Question: I am passing back a List of objects to a webapi controller. i need to add 2 more properties, they are both Lists. I am stuck on how to setup my classes.
model/apicontroller
'''
public class DataPoints
{
public string sqft { get; set; }
public string price { get; set; }
}
public class Products
{
public string product { get; set; }
}
public class Data
{
public string Color { get; set; }
public string Name { get; set; }
public IList<DataPoints> DataPoints { get; set; }
public IList<Products> Products { get; set; }
}
public class ExportLegendController : ApiController
{
// POST: api/ExportLegend
[HttpPost]
public PDF Post([FromBody]List<Data> data)
{
'''
here is what I am passing back

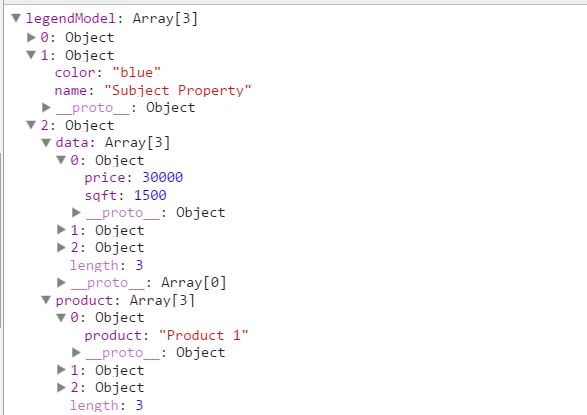
Answer: This should work as long as your JSON object has properties called dataPoints and products - whereas at the moment they're called data and product (or vice versa of course, you could rename your .NET model.)
I also find IEnumerables are more reliably deserialised.